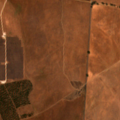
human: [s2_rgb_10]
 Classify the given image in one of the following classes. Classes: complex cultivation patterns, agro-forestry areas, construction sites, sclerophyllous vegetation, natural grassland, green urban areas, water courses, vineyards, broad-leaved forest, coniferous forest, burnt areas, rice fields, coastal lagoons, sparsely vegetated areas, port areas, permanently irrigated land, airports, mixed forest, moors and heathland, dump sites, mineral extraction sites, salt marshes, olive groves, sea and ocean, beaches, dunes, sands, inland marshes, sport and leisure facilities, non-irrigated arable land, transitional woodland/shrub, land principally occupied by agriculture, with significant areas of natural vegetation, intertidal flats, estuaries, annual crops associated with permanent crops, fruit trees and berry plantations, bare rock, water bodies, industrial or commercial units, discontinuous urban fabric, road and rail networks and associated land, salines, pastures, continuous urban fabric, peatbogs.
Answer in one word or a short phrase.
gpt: industrial or commercial units, non-irrigated arable land, transitional woodland/shrub